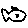
Label: fish